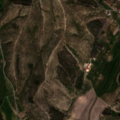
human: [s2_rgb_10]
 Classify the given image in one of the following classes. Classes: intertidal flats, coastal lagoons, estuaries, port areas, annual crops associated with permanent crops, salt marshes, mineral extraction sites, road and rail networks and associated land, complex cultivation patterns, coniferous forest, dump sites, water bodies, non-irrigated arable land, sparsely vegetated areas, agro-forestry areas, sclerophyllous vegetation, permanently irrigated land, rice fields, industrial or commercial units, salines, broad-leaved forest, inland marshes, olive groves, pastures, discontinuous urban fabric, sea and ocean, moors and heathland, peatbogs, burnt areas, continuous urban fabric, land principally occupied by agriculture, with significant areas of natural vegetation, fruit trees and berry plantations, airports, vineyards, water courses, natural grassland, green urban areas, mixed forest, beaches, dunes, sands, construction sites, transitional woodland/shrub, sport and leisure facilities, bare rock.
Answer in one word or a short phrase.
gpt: non-irrigated arable land, complex cultivation patterns, mixed forest, transitional woodland/shrub